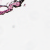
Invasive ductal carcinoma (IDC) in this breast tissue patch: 0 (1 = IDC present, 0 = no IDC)